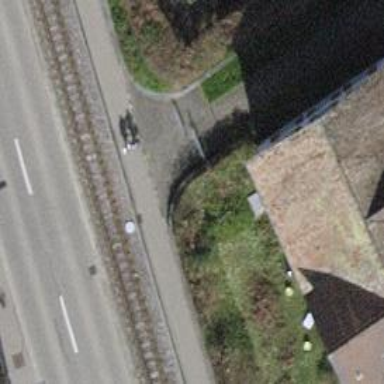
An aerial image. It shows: Cycle barrier.